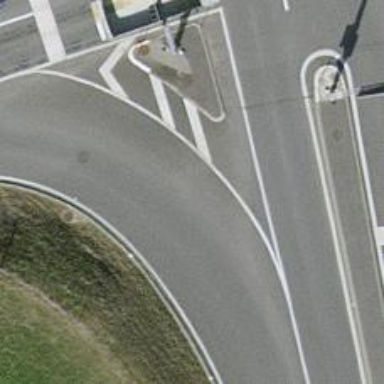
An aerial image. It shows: Asphalt road at the secondary link level.